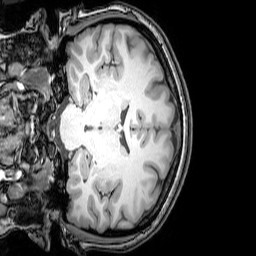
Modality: T1w
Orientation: coronal
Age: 23
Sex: female
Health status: healthy
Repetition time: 0.081 s
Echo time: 0.037 s